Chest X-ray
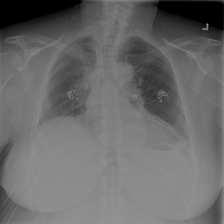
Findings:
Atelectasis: negative
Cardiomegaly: negative
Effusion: negative
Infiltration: negative
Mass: negative
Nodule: negative
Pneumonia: negative
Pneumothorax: positive
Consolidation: negative
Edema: negative
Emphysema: negative
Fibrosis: negative
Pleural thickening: negative
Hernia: negative